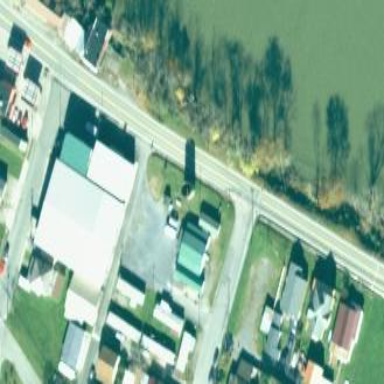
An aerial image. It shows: Fishing shop building.